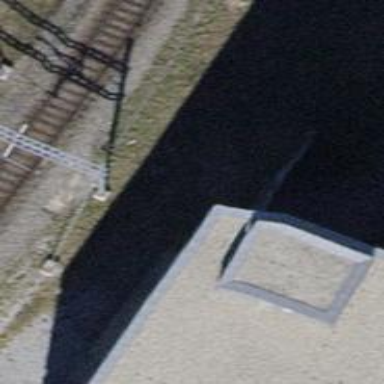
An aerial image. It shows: Railway buffer stop.